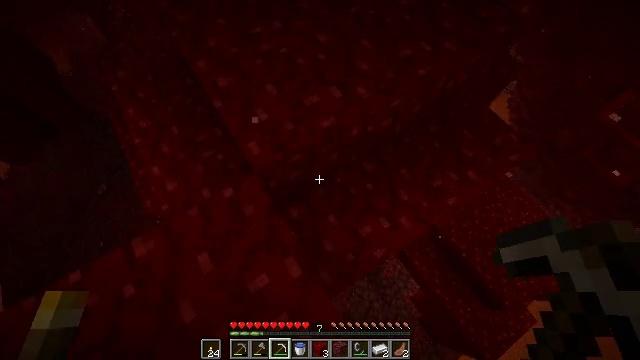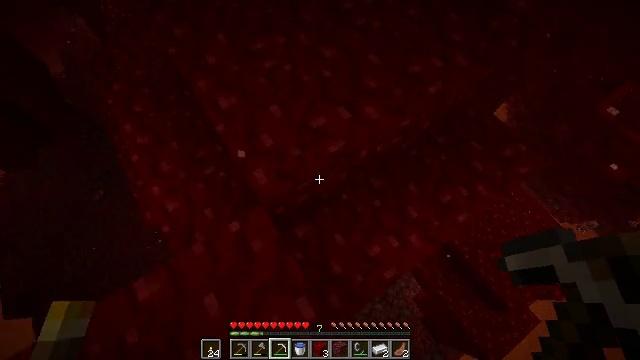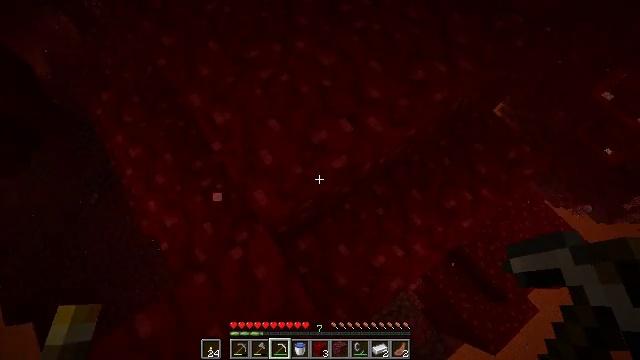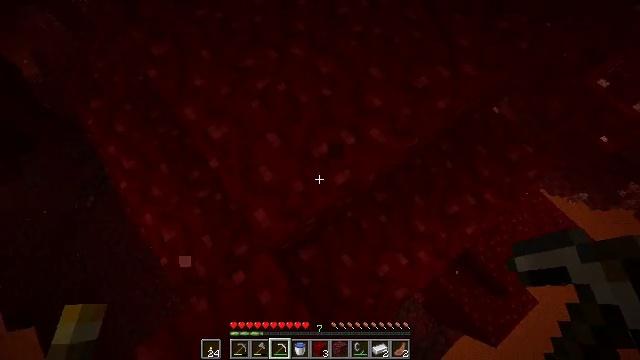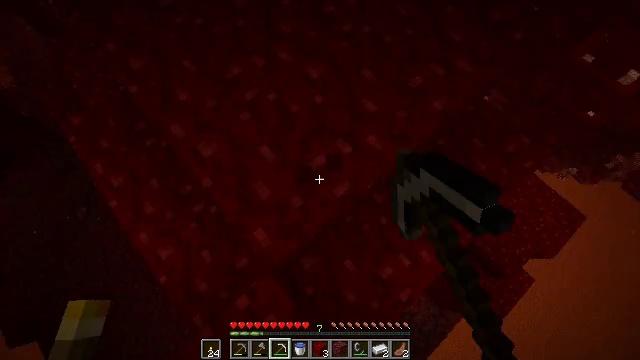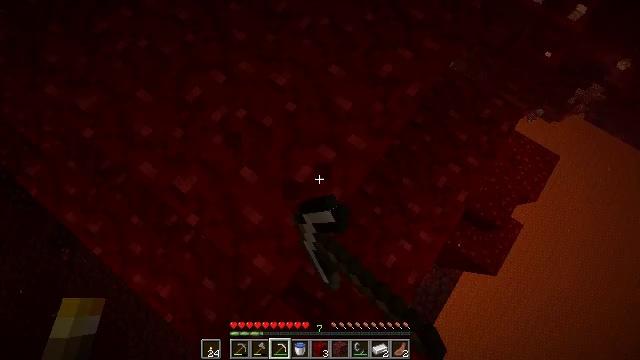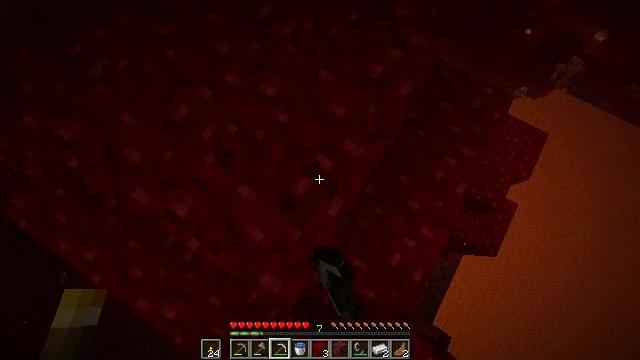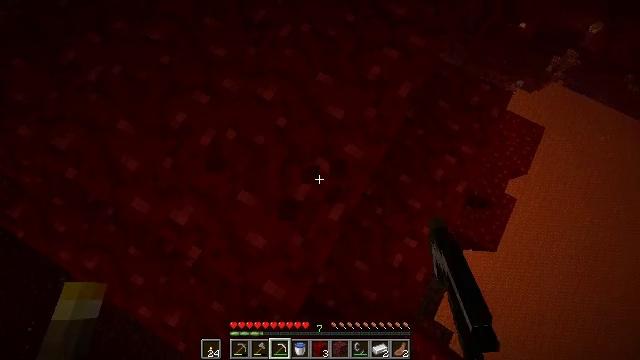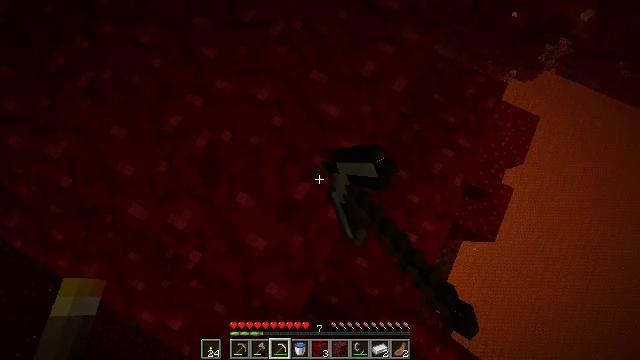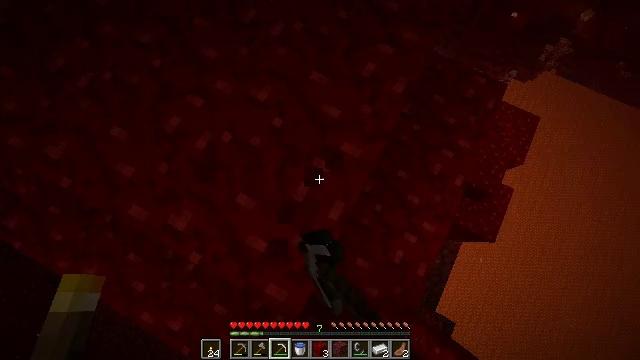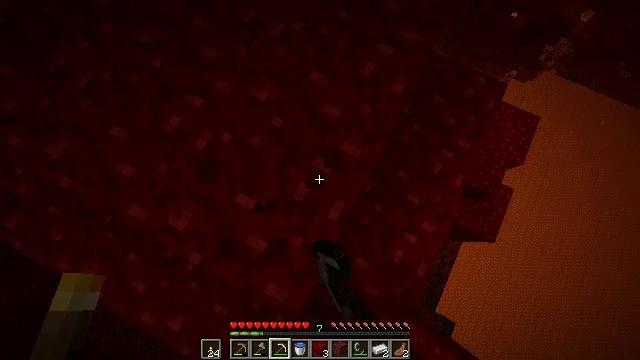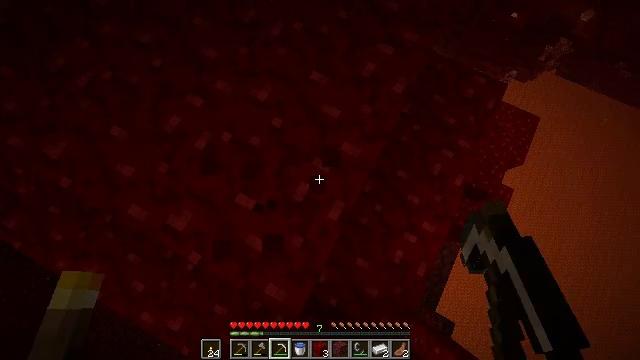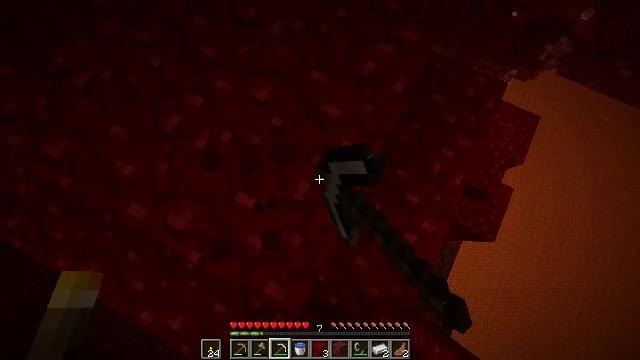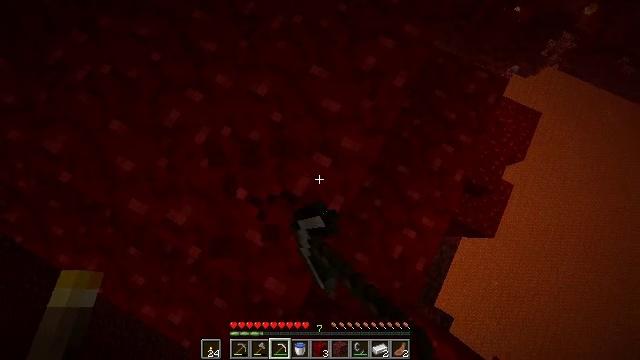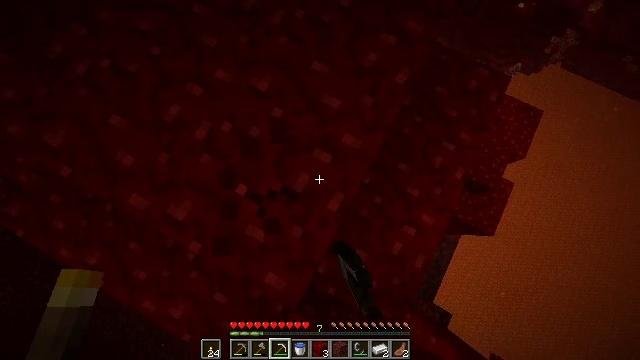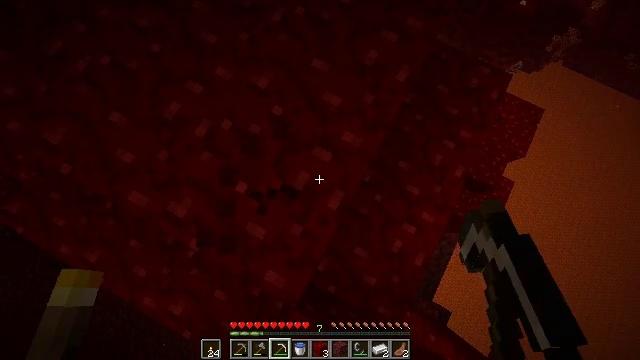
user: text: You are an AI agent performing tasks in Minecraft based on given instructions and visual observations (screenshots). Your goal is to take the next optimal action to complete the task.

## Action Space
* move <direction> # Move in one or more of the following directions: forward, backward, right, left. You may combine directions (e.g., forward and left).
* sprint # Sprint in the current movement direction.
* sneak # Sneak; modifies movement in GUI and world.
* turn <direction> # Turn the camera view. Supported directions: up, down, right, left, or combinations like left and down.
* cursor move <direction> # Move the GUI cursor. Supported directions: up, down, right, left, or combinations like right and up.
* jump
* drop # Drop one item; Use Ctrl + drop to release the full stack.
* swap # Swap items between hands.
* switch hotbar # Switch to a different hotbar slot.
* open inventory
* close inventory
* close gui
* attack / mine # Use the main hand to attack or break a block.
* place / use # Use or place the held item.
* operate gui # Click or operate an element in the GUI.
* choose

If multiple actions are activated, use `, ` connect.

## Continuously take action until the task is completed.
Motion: motion action
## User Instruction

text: Attack the nether wart block to break it.
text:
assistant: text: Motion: move forward
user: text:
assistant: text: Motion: move forward, turn right and down
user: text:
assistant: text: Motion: move forward, turn right and down, attack / mine
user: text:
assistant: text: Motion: move forward, turn right and down, attack / mine
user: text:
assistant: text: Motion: turn right and down, attack / mine
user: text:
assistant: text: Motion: turn right and down, attack / mine
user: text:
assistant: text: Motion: turn right, attack / mine
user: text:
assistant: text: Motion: turn right, attack / mine
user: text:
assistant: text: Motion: attack / mine
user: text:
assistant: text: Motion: attack / mine
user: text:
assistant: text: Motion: attack / mine
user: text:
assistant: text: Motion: attack / mine
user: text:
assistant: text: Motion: attack / mine
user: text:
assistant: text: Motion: attack / mine
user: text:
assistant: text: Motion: attack / mine
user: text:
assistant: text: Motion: attack / mine
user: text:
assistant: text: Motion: attack / mine
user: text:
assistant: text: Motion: attack / mine
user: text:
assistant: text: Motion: attack / mine
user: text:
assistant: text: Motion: attack / mine
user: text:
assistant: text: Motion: attack / mine
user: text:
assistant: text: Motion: attack / mine
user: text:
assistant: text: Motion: attack / mine
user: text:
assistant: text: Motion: attack / mine
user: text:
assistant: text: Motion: attack / mine
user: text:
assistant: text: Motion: attack / mine
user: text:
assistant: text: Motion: attack / mine
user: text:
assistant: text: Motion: attack / mine
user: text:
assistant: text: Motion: turn left, attack / mine
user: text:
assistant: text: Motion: turn left, attack / mine